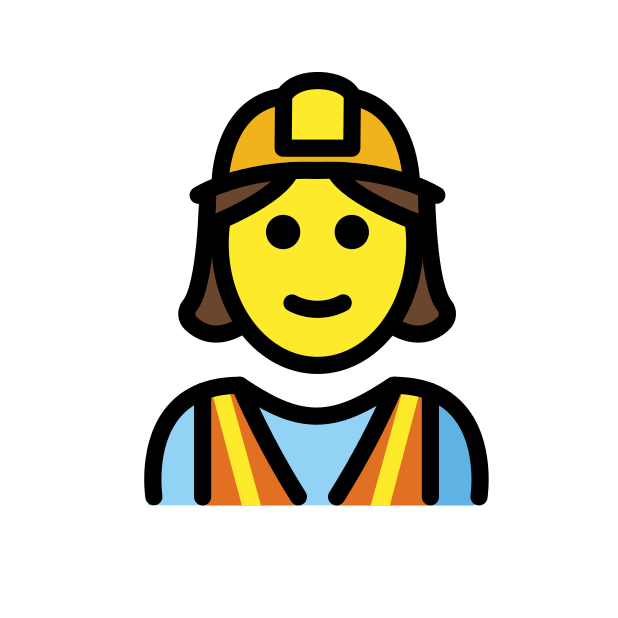
woman construction worker